Question: I have a 'datagridview' with 'datagridviewbuttoncolumn', I used the button to show search form for select data from another table. when user select data from search form I want to update current 'datagridviewrow' with selected data:

when user select search button for first time 'datagridview' row update correctly and a new row add at the end of rows:
<URL>
but when select search button for second time the new row at the end do not appears.
How can I fix this problem?
is there better solution to do this?
'''
private void dgvPlannedWoInstruction_CellContentClick(object sender, DataGridViewCellEventArgs e)
{
var senderId = (DataGridView) sender;
if (senderId.Columns[e.ColumnIndex] is DataGridViewButtonColumn && e.RowIndex >= 0)
{
var frmSearch = new FrmStandardInstructionList();
frmSearch.ShowDialog();
if (frmSearch.ucStandardInstructionList1.standardInstructionDto != null)
{
senderId.BeginEdit(true);
PlannedInstructionDTO p;
senderId.NotifyCurrentCellDirty(true);
senderId.BeginEdit(true);
senderId.CurrentRow.Cells["StandardInstructionCode"].Value = frmSearch.ucStandardInstructionList1.standardInstructionDto.Number;
senderId.CurrentRow.Cells["StandardInstructionId"].Value = frmSearch.ucStandardInstructionList1.standardInstructionDto.Id;
senderId.EndEdit();
}
}
}
'''
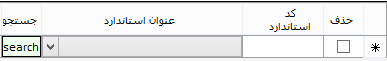
Answer: You could refresh the DataSource after it has been updated like:
'''
DataGridView view = new DataGridView();
view.DataSource = somesource;
view.DataSource = null;
view.DataSource = updatedsource;
'''
Sorry I can't post comments, but this should help.
See also: <URL>